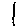
Label: line